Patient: sex M, age 54
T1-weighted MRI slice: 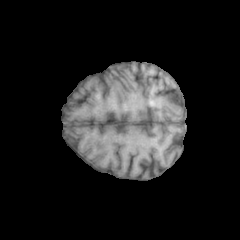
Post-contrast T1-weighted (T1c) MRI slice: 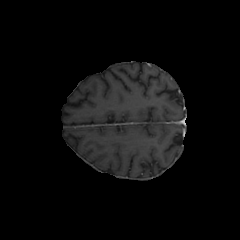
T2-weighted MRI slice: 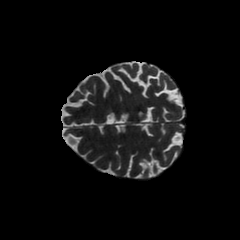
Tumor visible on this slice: no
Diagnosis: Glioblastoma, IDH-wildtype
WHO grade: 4